A spectrogram of one vibration snapshot from a rotating bearing is shown (time on one axis, frequency on the other). Determine the bearing's health state. Answer with exactly one of: normal, inner_race, outer_race, ball.
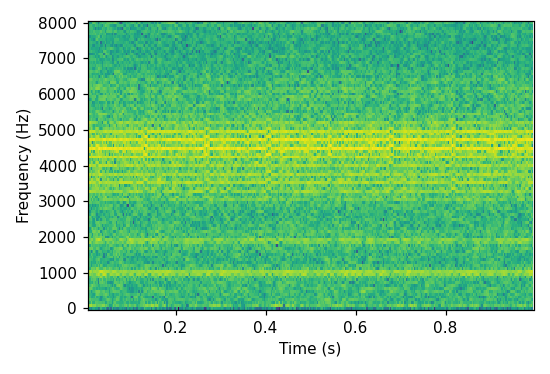
Answer: outer_race